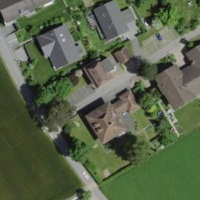
EUNIS habitat code: 55
Species observed at this site:
Lysimachia punctata